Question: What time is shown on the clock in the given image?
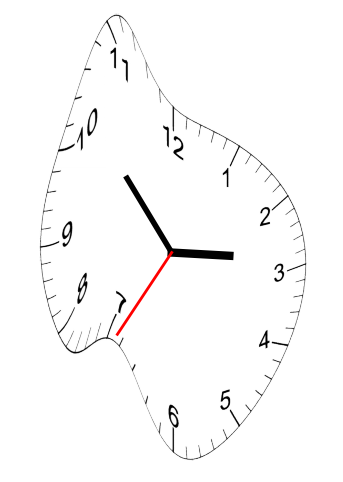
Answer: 02:52:35